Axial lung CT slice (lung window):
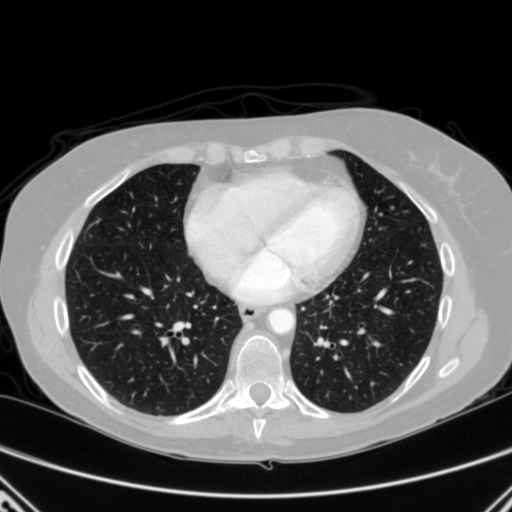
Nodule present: no